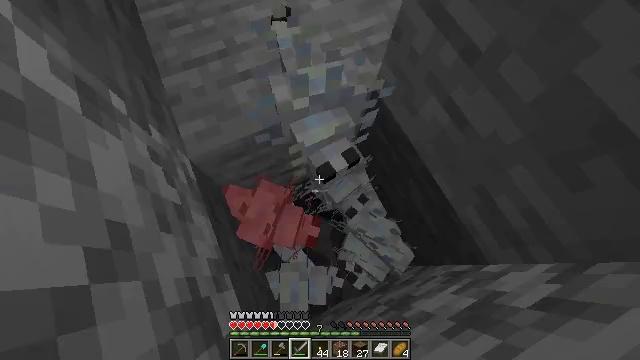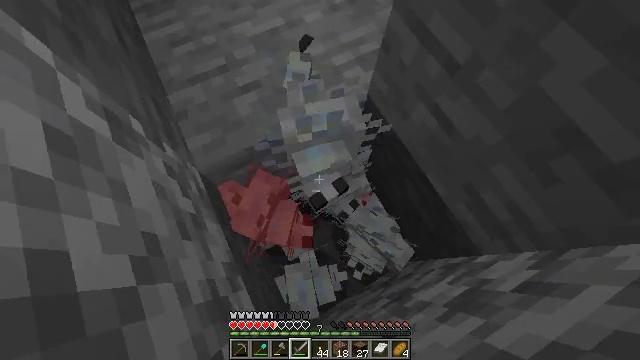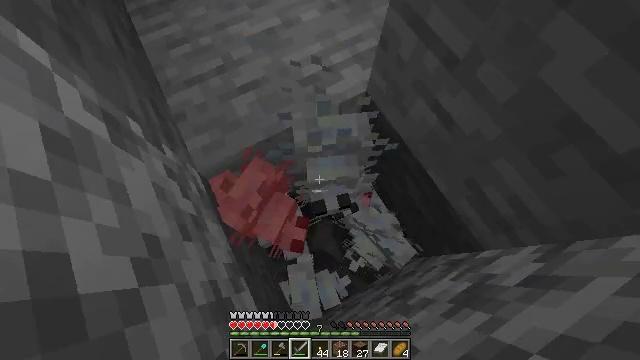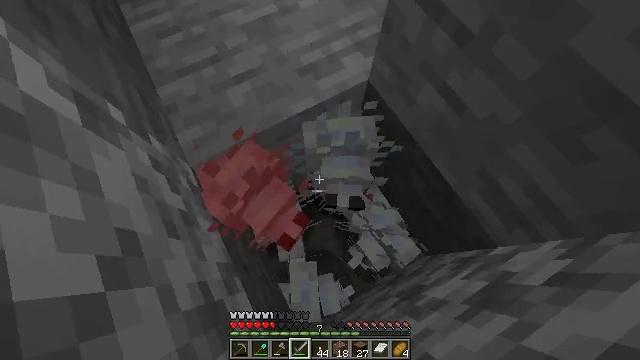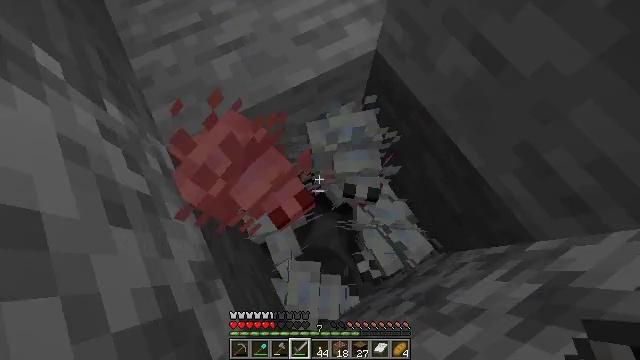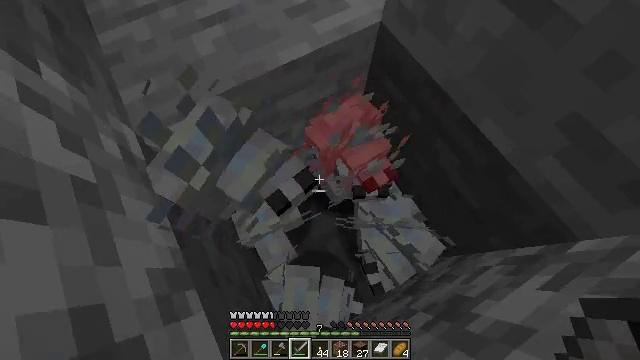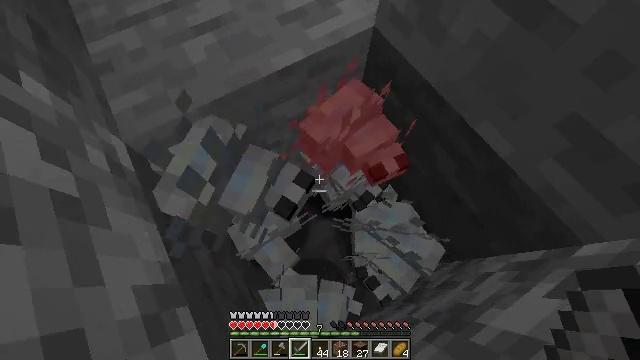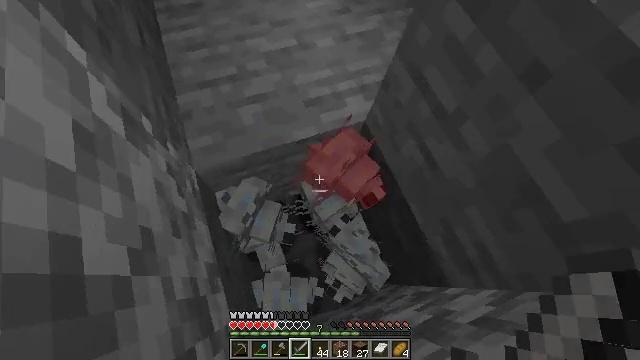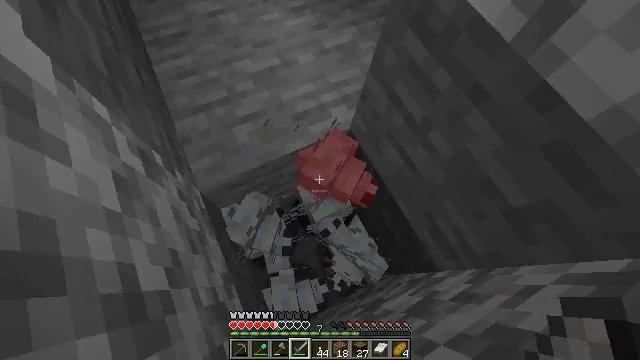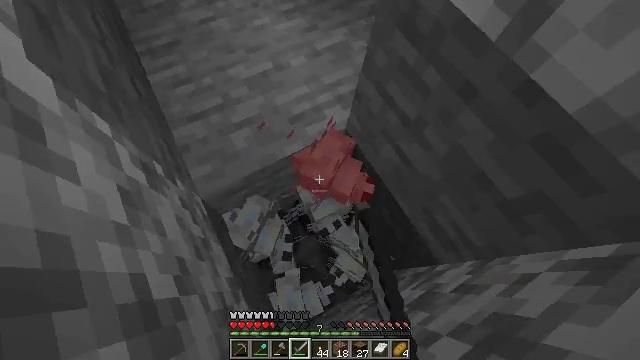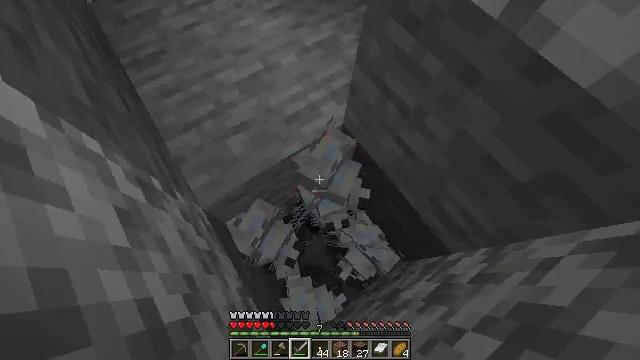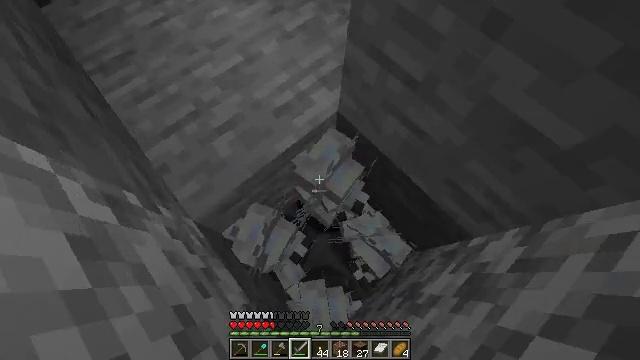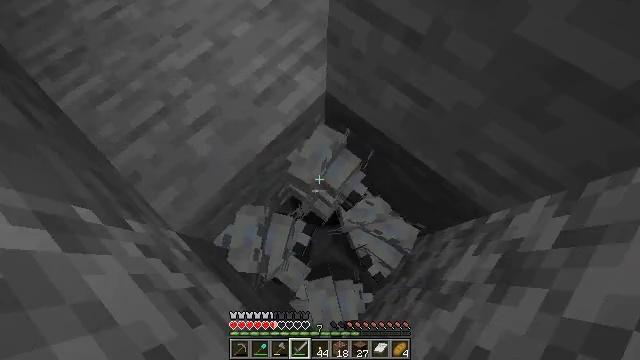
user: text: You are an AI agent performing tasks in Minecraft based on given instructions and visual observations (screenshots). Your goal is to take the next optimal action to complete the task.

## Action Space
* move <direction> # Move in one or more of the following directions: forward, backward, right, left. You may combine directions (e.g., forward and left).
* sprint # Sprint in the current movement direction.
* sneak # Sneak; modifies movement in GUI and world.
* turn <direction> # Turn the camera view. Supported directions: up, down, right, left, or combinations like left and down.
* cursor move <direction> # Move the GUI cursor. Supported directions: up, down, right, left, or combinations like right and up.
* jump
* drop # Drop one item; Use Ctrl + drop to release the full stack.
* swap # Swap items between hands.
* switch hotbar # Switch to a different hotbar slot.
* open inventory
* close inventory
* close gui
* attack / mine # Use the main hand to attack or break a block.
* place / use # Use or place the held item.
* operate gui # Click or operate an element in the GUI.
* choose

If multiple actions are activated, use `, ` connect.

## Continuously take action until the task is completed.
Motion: motion action
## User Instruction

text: Kill a silverfish.
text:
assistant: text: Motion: move left
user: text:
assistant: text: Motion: move forward and move left
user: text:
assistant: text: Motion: move forward and move left, jump
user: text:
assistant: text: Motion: move forward and move left, jump
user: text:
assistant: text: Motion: move forward and move left, jump
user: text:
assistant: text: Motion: move forward and move left, turn right and up, jump
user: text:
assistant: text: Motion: move forward and move left, turn right, jump
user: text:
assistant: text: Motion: move forward and move left, turn right, attack / mine, jump
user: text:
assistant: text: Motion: move forward and move left, attack / mine
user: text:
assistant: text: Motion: move forward and move left, attack / mine
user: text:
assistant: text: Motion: move forward and move left, turn right, attack / mine
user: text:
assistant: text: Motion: move forward and move left, turn right and down
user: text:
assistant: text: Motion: attack / mine, jump